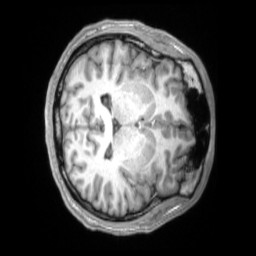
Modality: T1w
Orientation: axial
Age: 31
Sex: male
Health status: ill
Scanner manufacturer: siemens
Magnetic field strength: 3 T
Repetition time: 2.2 s
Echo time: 0.00157 s